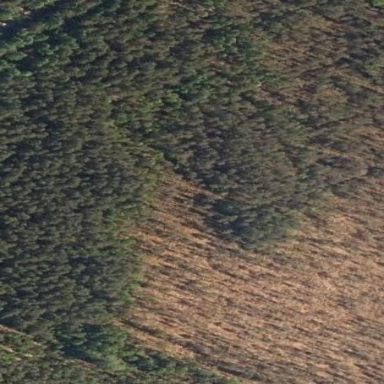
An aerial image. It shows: Woodland with needle-leaved trees.